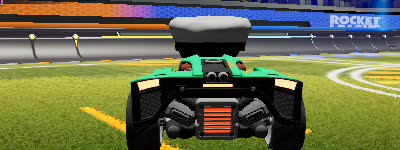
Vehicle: breakout